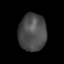
Tissue: prostate
Cell type: Myeloid cells
Senescence score: 0.2109
Nuclear area (px): 1020
Mean DAPI intensity: 74.671